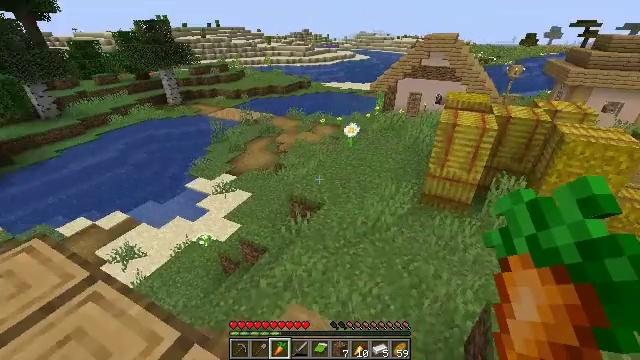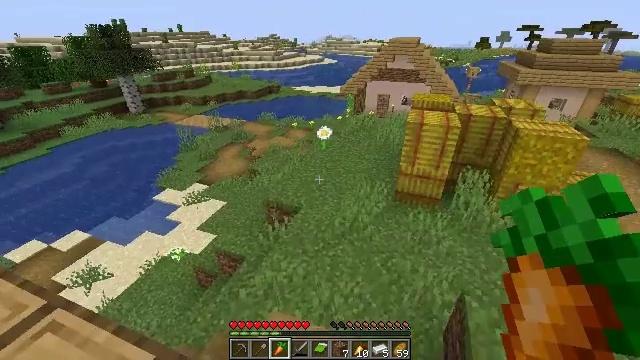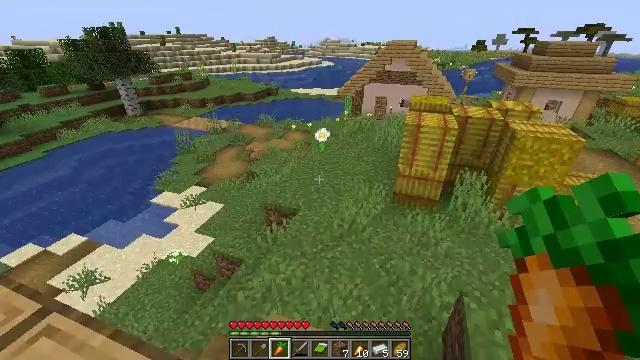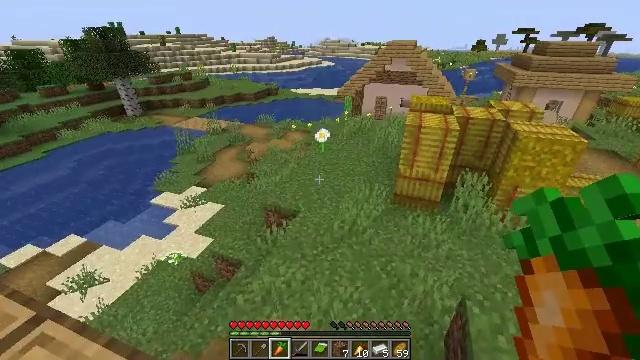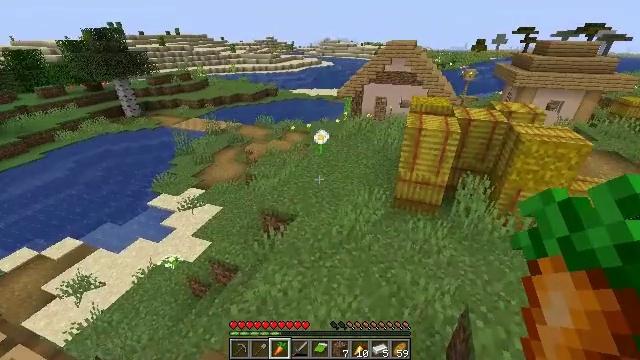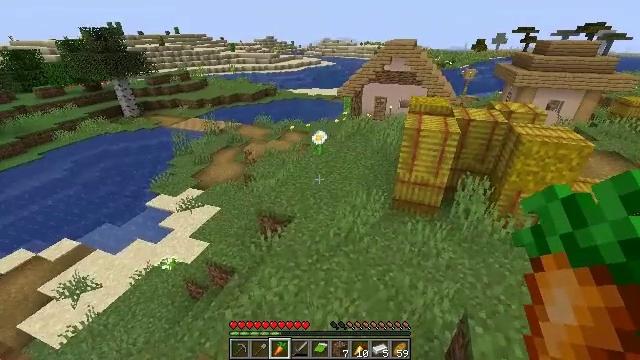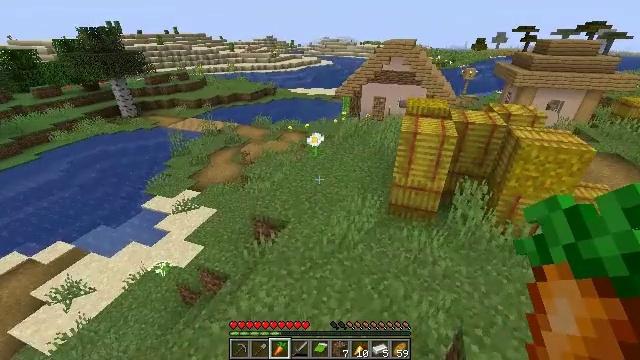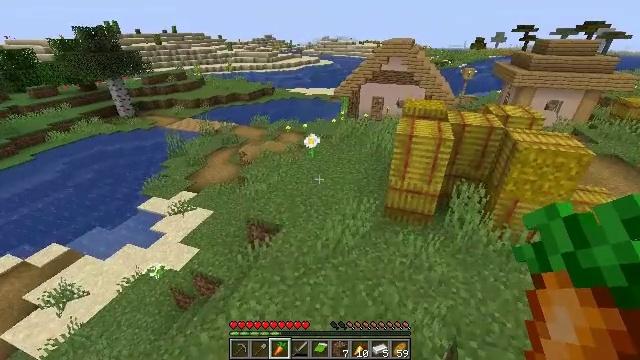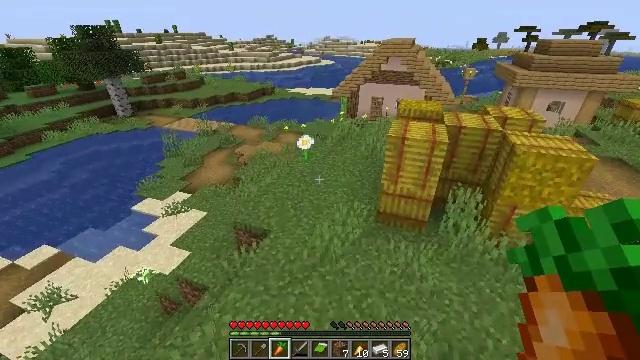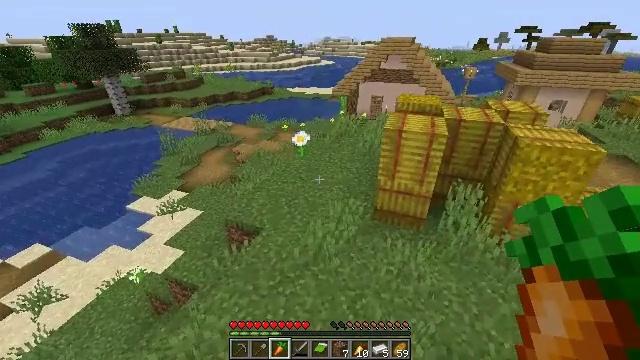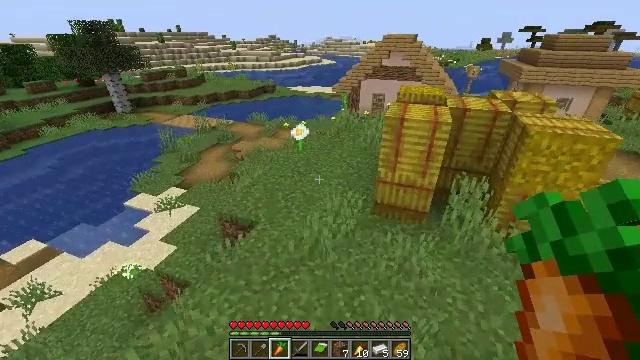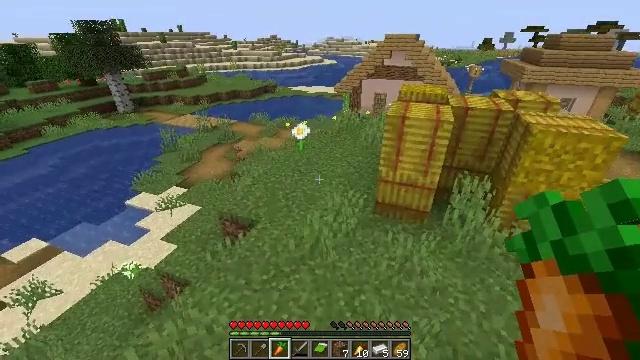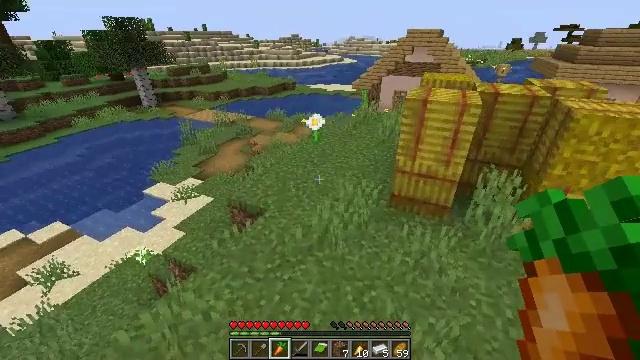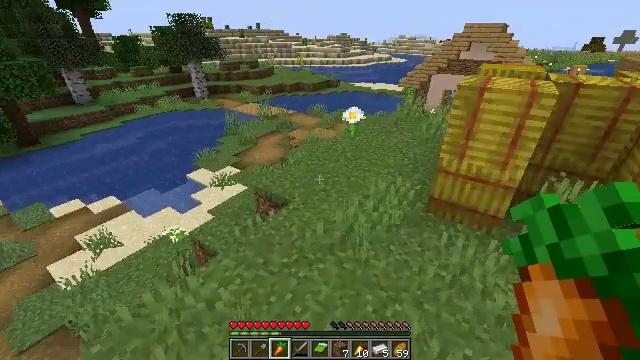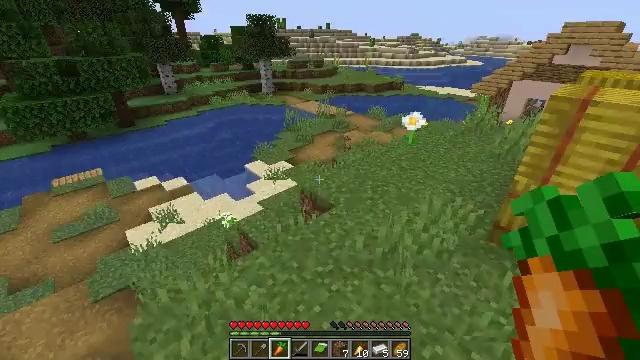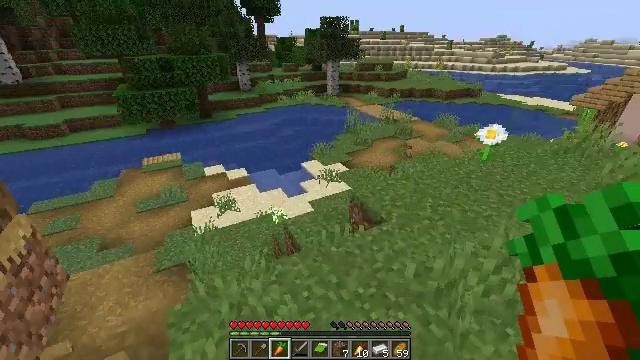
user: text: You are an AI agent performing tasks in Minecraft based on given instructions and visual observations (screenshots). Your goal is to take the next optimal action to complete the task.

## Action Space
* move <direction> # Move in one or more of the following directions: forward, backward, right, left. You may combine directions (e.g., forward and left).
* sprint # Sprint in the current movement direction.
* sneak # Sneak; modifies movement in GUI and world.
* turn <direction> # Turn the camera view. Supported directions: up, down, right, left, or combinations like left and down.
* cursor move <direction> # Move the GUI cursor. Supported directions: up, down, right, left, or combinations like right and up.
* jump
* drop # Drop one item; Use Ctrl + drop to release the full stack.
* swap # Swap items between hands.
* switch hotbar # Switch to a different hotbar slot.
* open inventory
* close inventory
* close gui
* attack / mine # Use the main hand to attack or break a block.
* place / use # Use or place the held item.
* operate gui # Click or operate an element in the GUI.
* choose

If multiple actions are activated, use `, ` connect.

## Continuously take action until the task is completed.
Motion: motion action
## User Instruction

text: Mine the stonecutter block.
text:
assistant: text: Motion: turn right
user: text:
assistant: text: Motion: no_op
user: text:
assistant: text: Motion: move forward
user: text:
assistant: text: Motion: move forward and move right
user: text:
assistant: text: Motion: move forward and move right
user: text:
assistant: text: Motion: move forward and move right
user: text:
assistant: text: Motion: move forward and move right
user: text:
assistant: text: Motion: move forward and move right
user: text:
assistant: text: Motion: move forward
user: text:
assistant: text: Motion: move forward
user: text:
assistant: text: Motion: move forward
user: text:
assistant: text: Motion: move forward, turn left
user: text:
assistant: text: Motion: move forward, turn left
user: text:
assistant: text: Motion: move forward, turn left
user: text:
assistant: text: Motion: move forward, turn left
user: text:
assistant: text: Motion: move forward, turn left
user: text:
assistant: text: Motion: move forward and move right, turn left
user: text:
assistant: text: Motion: move forward and move right, turn left
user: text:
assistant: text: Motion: move forward and move right, turn left
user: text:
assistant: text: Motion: move forward and move right
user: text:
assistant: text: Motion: move forward and move right
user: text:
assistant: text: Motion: move forward and move right
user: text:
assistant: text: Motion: move forward and move right, turn left
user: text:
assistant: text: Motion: move forward and move right, turn left
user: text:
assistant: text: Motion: move right, turn left
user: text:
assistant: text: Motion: move right, turn left
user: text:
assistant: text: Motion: move right, turn left
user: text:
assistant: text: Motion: move right, turn left
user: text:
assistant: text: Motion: move right, turn left
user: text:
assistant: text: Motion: move right, turn left